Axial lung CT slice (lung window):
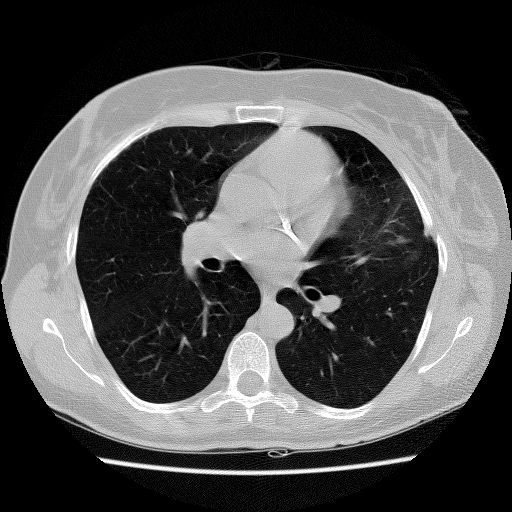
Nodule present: no